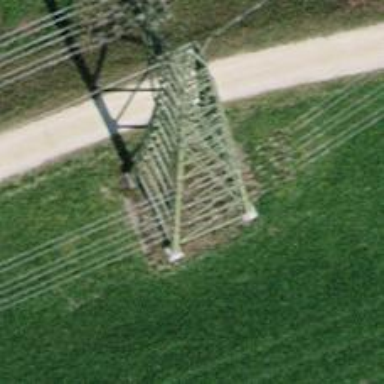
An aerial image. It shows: Power line with three cables.